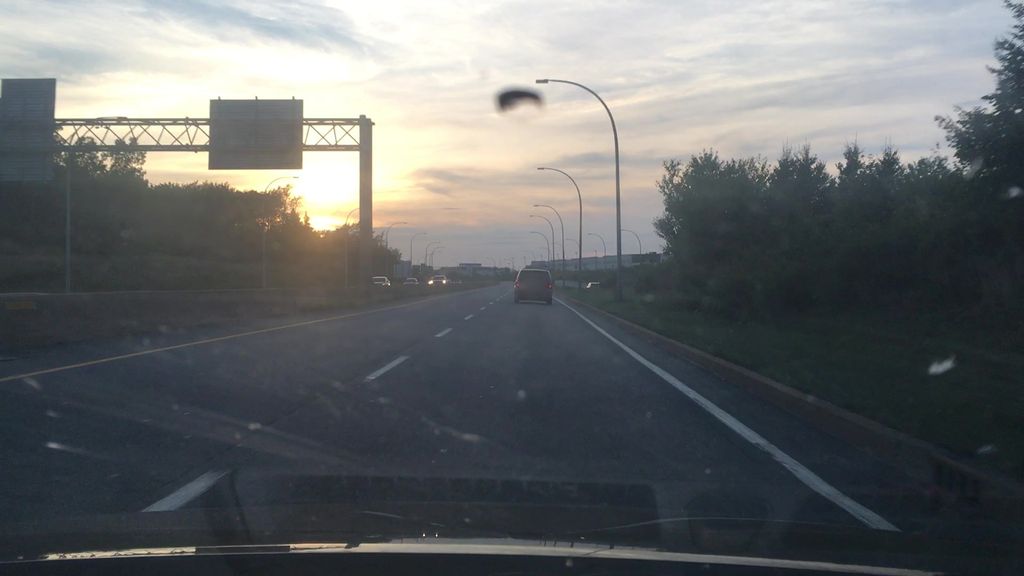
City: halifax